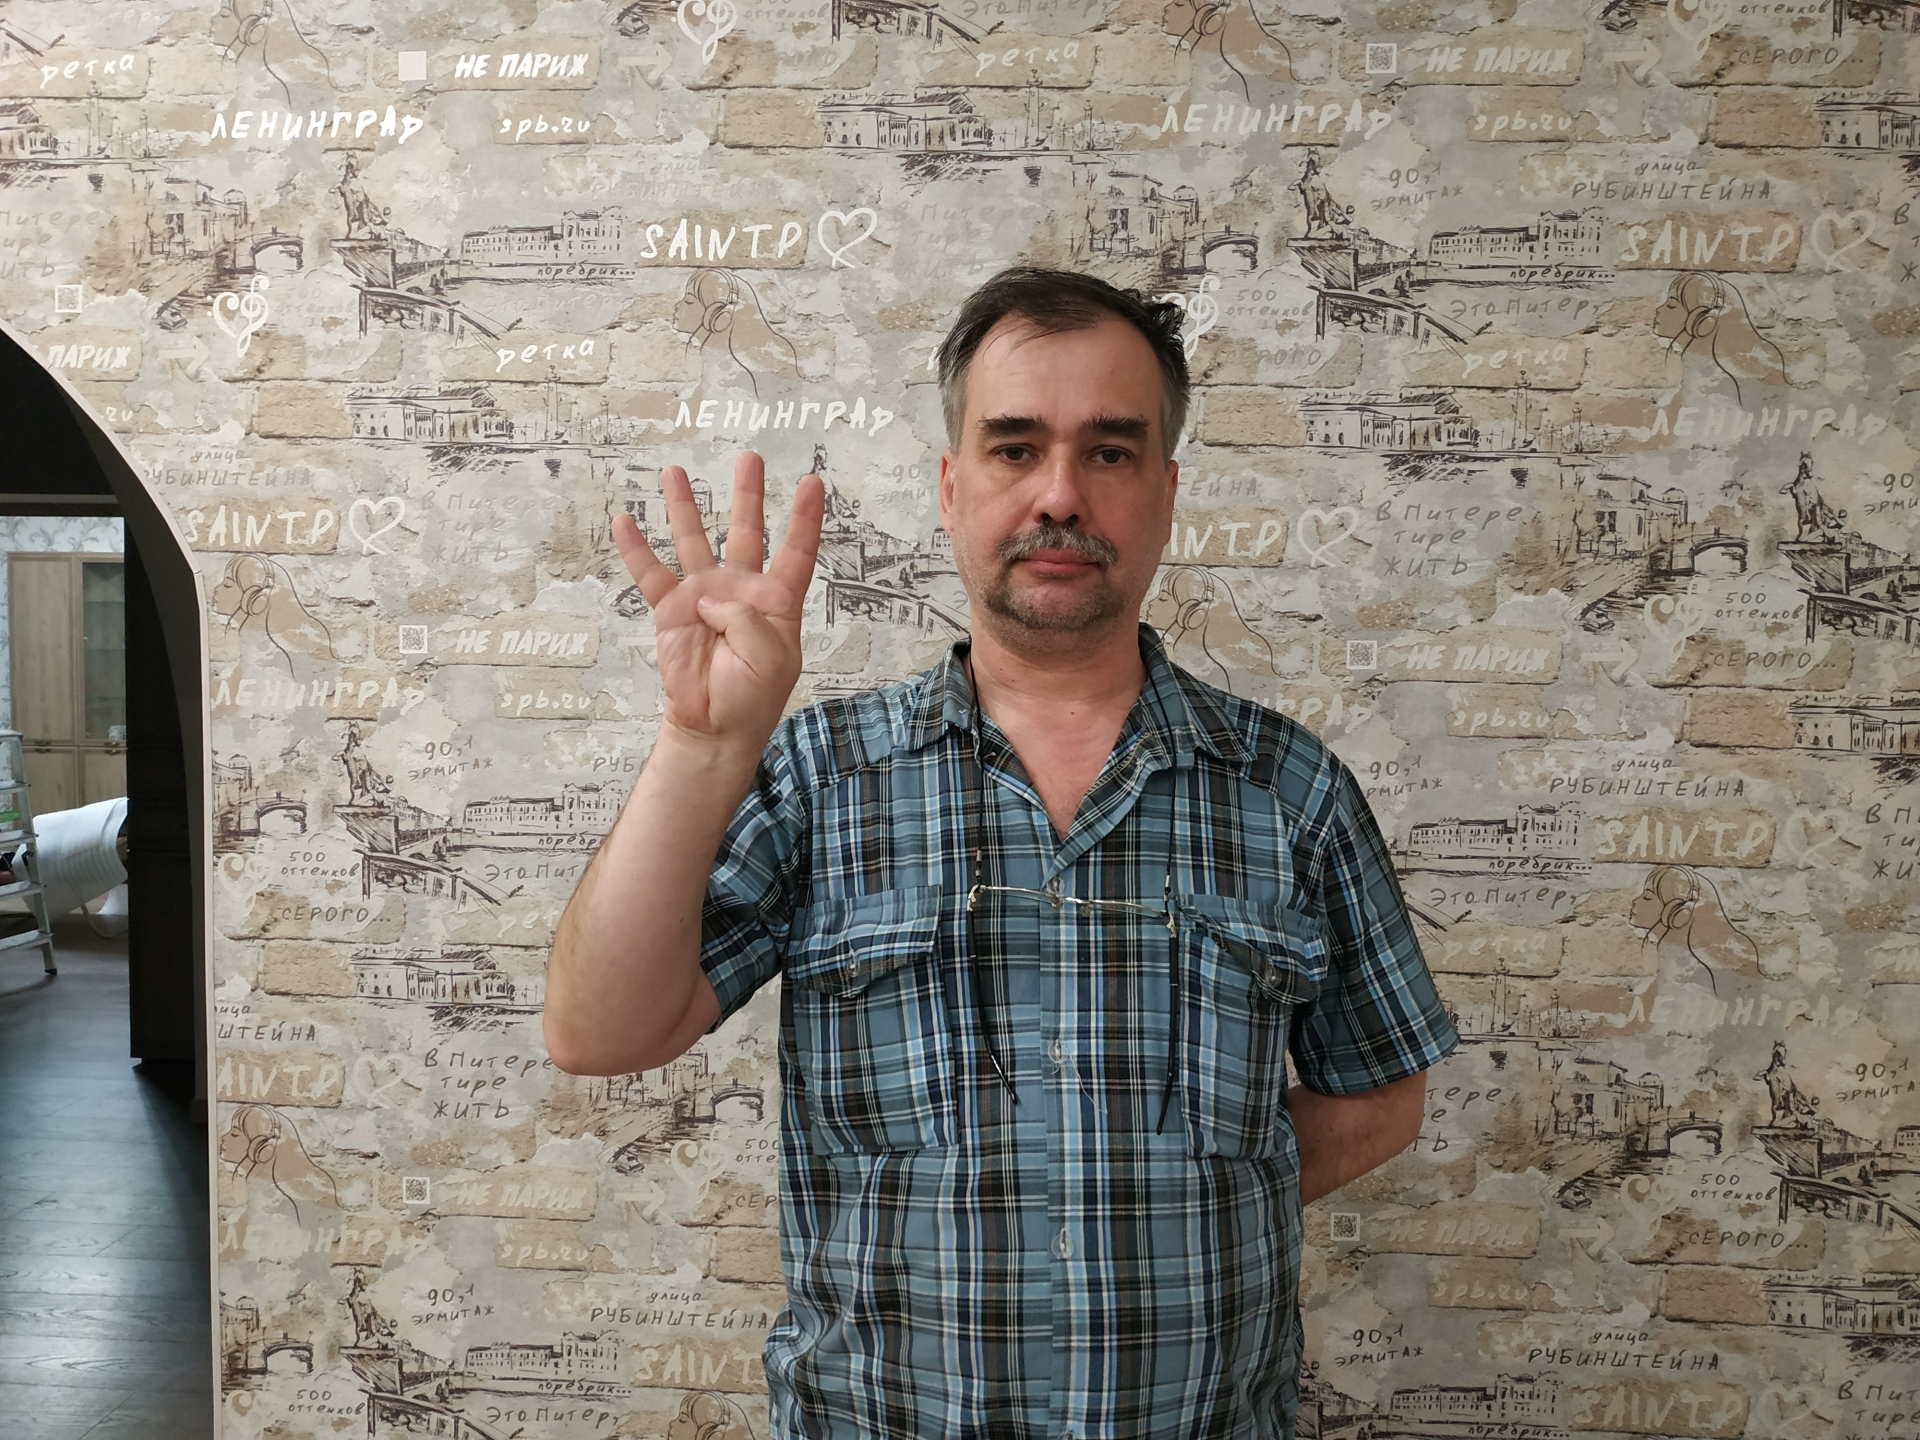
Label: clear